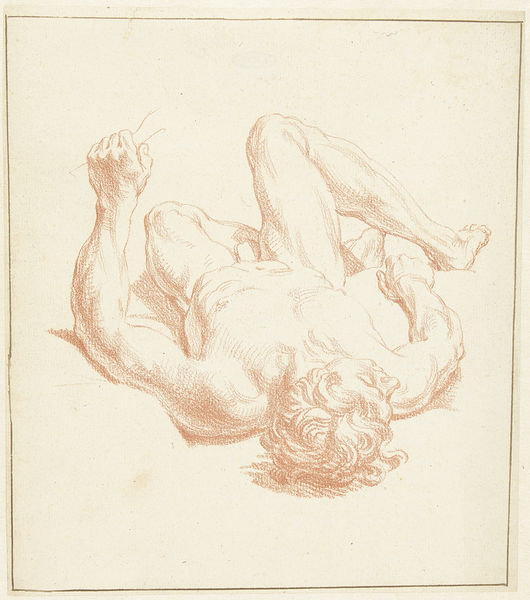
Titel: Studie van mannelijk naakt, liggend op de rug, in het verkort weergegeven
Künstler: Louis Fabritius Dubourg
Standort: Amsterdam
Institution: Rijksmuseum
Schlagwörter: akt, fuß, hand, kopf, körper, mann, nackt, nackter, schatten, brust, nase, rücken, skizze, zeichnung, blick, rot, anatomie, arm, arme, gesicht, mensch, tod, tot, boden, haare, locken, beine, bein, papier, liegen, schattierung, nabel, bauch, geschlecht, knie, liegend, zehen, oberkörper, muskulös, penis, offen, untergrund, kohle, fus, faust, bleistift, stift, muskel, liegt, rötel, zeichung, gekrümmt, schläft, glied, base, mackt, grfik, greift, beien, liegne, träumt, gekrümt, nackt mann